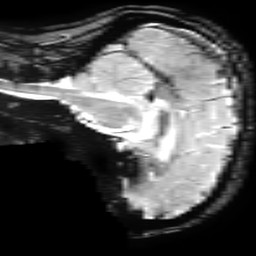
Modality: T2starw
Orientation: sagittal
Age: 23
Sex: female
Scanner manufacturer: ge
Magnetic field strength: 3 T
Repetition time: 0.65 s
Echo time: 0.02 s